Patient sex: F
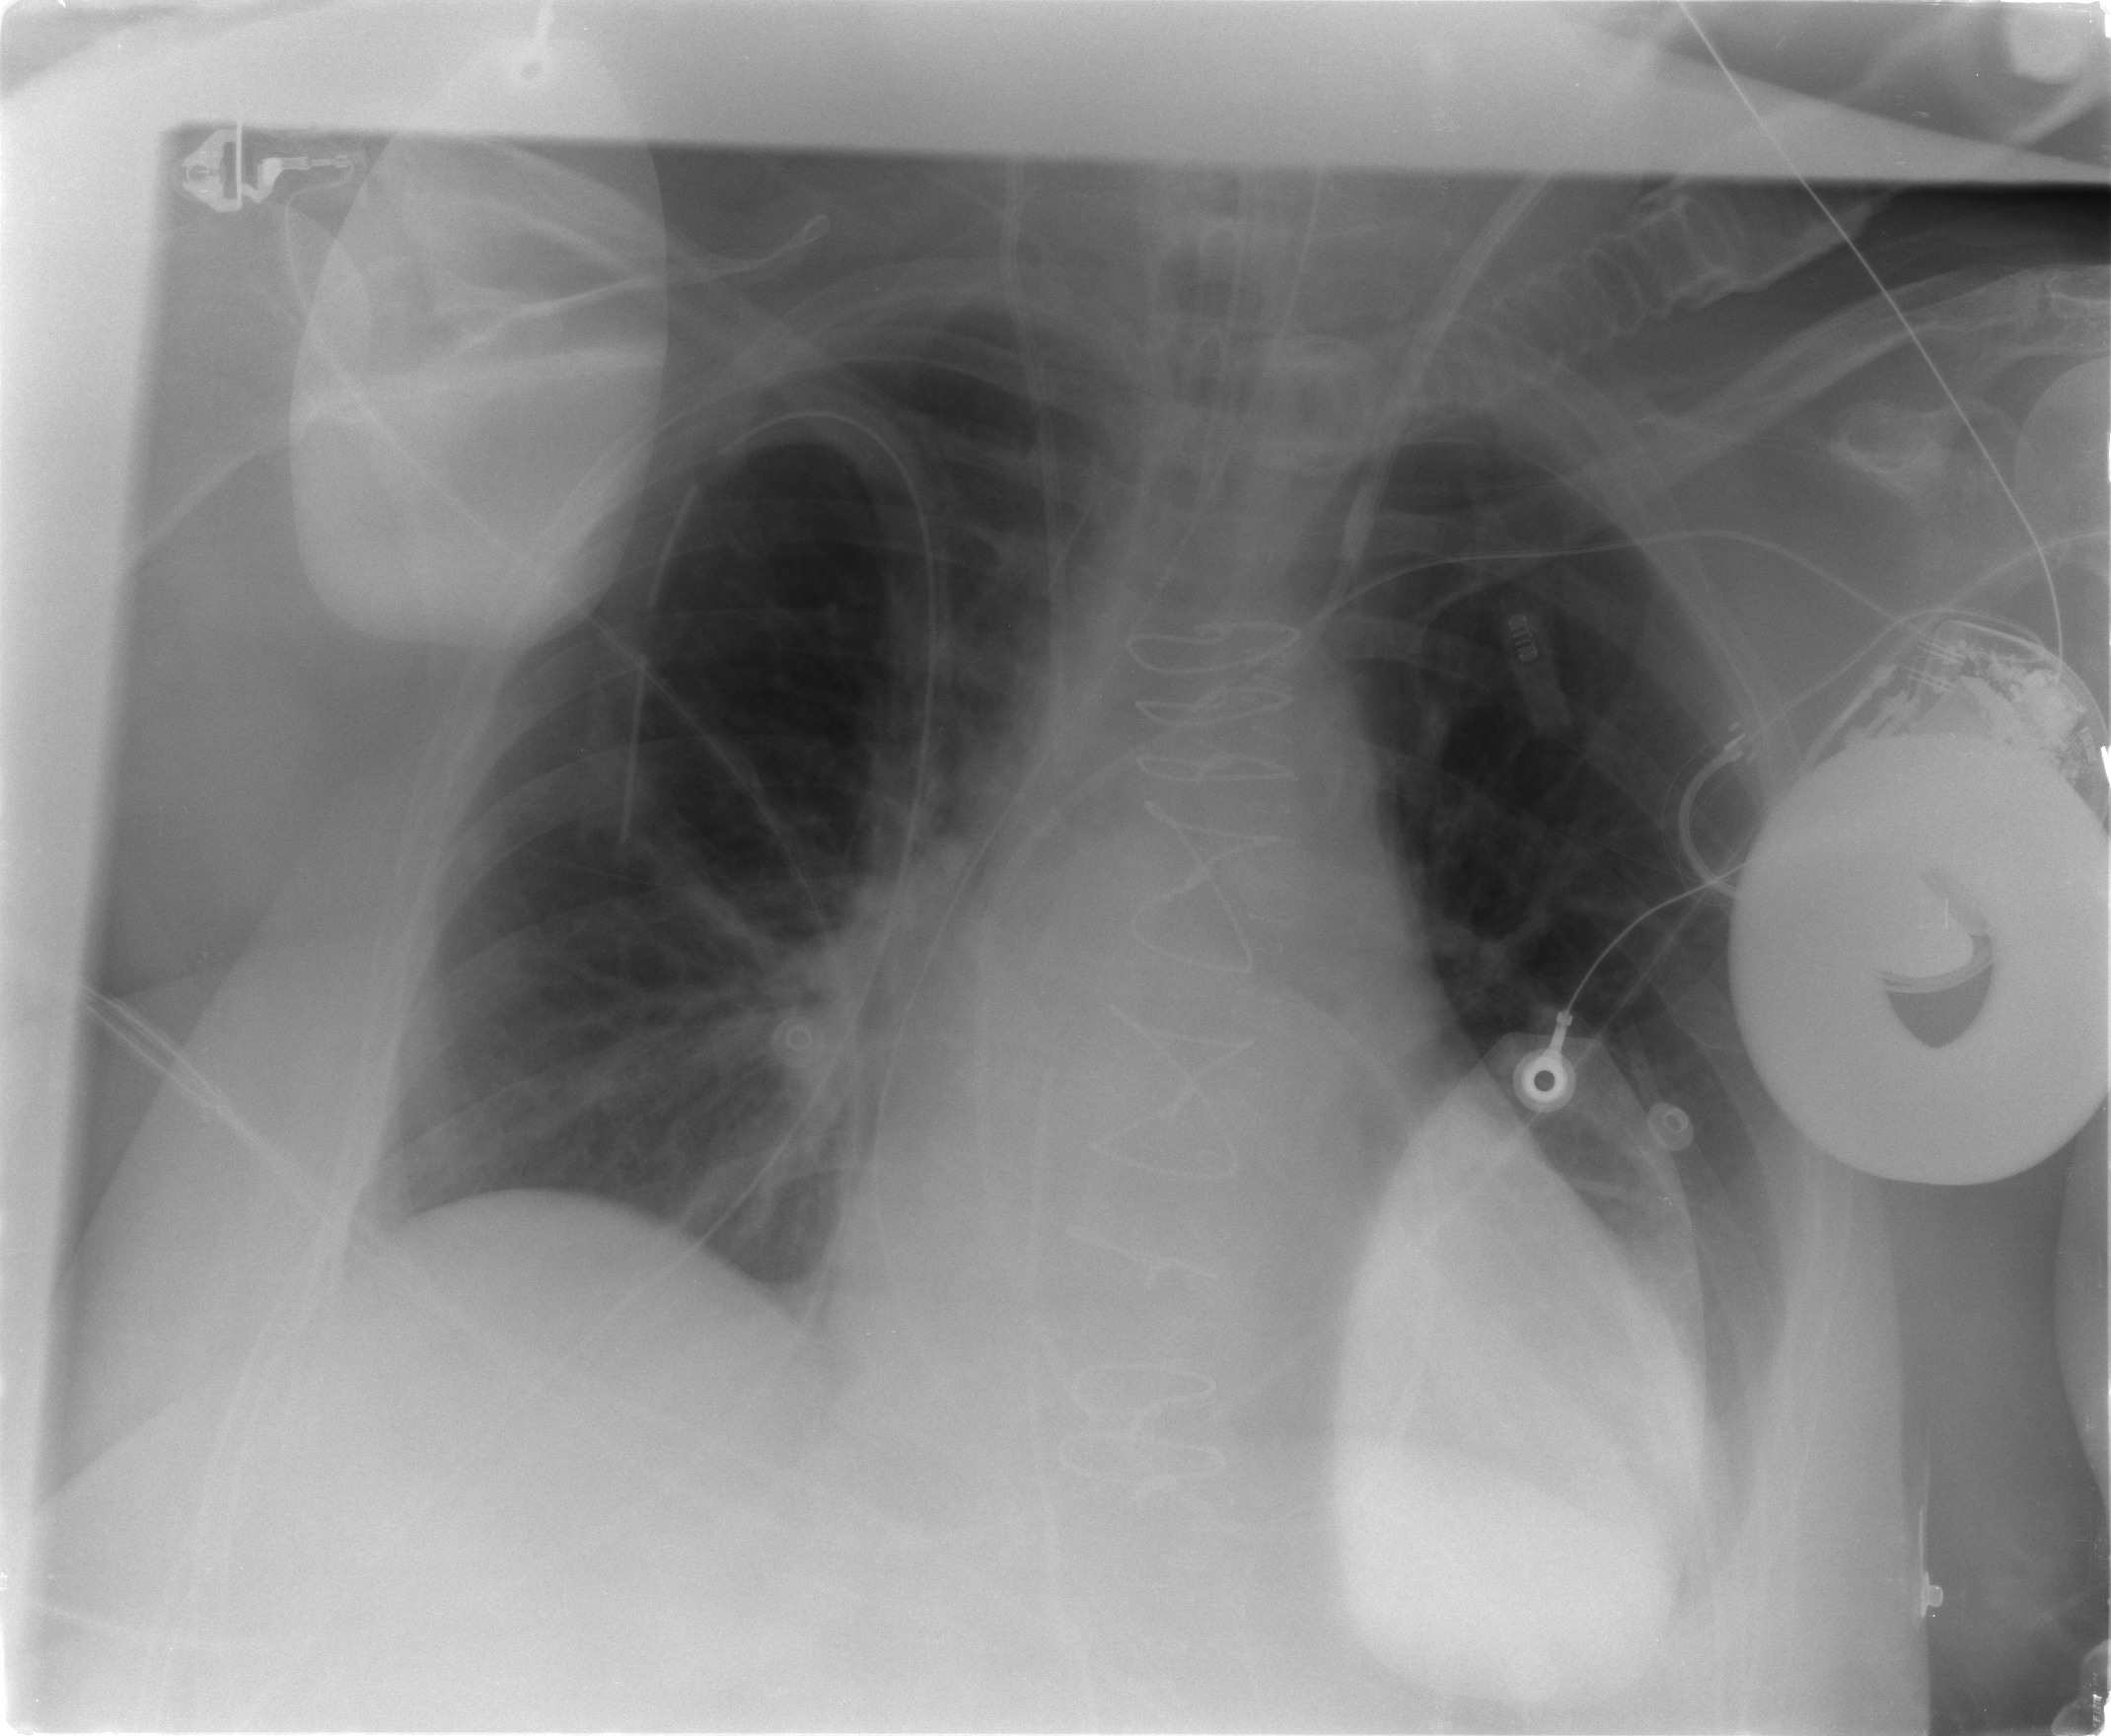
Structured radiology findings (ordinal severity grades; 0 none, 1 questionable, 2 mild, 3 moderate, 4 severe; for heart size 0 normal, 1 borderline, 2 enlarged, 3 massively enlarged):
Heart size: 2
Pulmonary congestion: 2
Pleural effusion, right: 0
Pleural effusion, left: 0
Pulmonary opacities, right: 0
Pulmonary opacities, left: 0
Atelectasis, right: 0
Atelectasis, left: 0